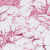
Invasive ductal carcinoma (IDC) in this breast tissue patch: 0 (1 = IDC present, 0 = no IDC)